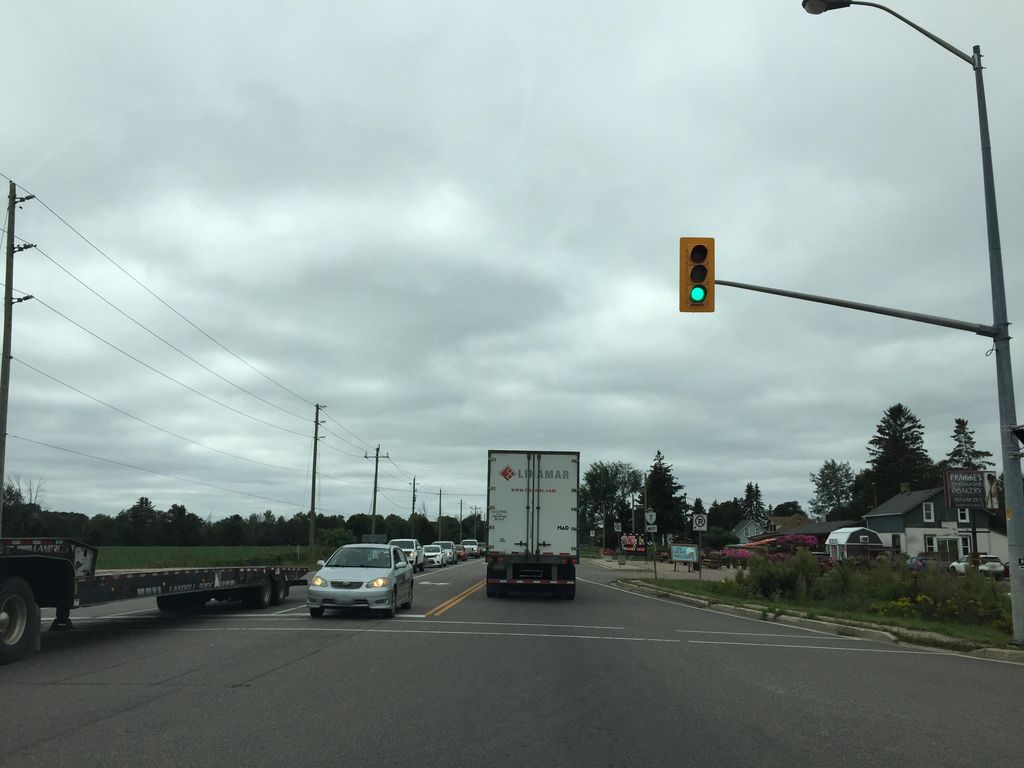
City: kitchener-waterloo